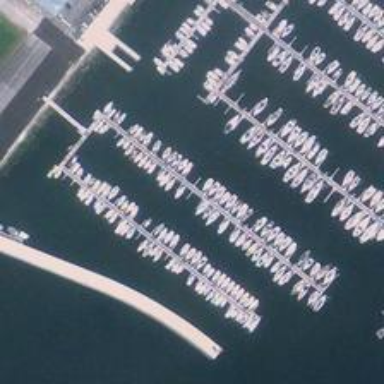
Many types of boats are close to the port .